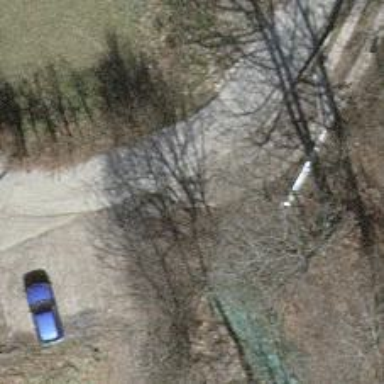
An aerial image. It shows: Unpaved unclassified road.